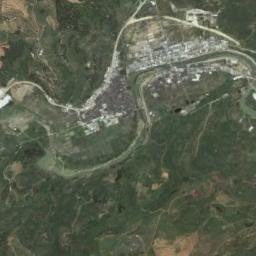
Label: river